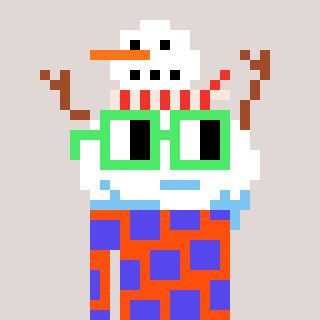
a pixel art character with square light green glasses, a snowman-shaped head and a orange-colored body on a warm background